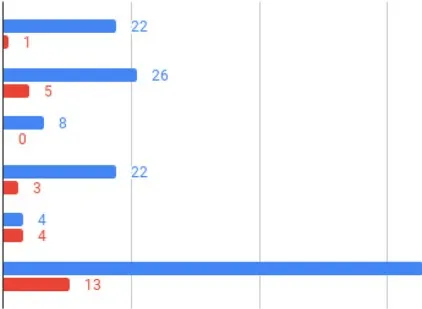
Aberrant Behavior Checklist (ABC) sub-scores prior to the initiation of omalizumab (blue) and after the 6 month treatment period (red).
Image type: chart (chart)